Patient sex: M
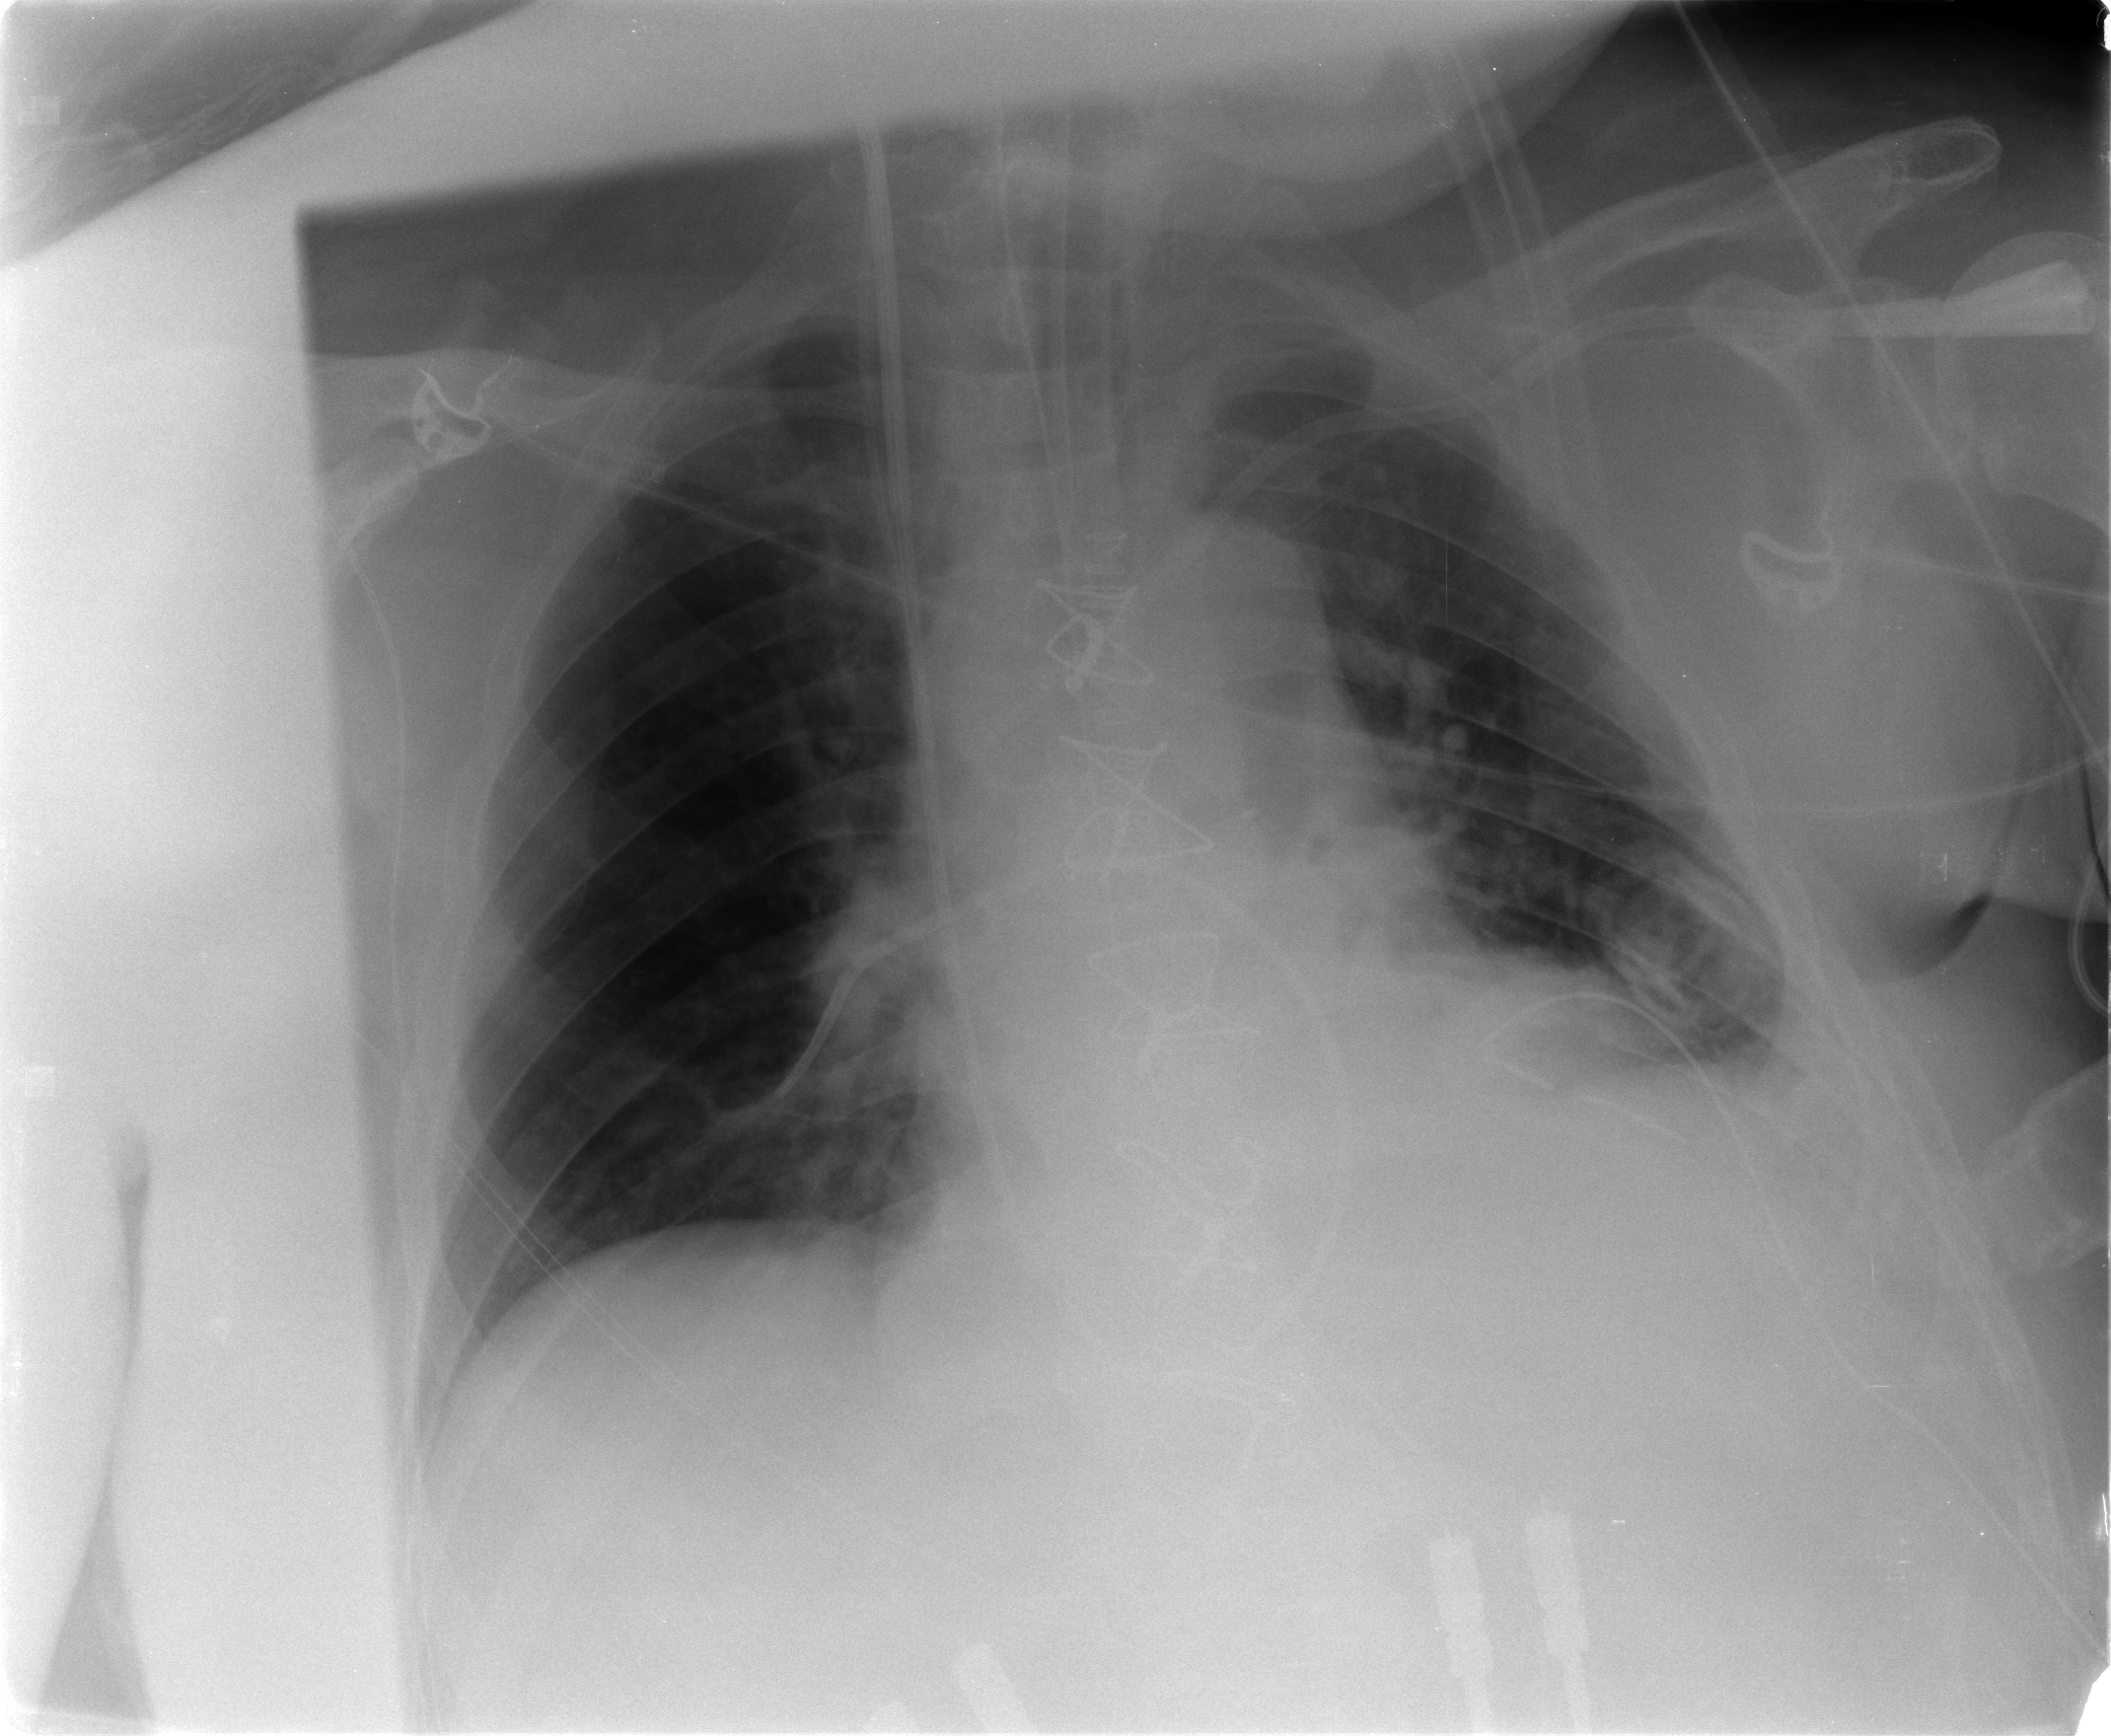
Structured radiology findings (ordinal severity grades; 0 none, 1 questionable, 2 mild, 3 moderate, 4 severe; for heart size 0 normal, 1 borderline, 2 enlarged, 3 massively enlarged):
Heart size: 2
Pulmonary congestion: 0
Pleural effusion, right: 0
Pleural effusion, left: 0
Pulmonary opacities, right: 0
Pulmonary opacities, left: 0
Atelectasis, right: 2
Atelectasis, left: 2